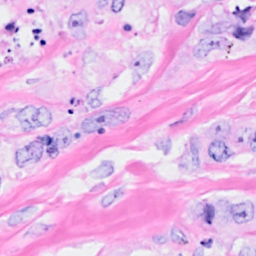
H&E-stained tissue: Breast